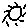
Label: sun